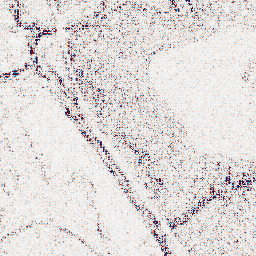
Category: wavelet
Decomposition family: wavelet_biorthogonal
Decomposition parameters: wavelet: bior4.4
level: 1
Upsampling method: sinc_blackman
Upsampling parameters: scale: 2
kernel_size: 8
Upsampling scale: 2